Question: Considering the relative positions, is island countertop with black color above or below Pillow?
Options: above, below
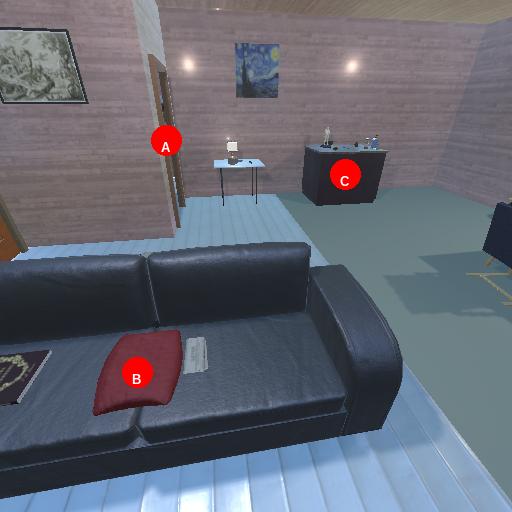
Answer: above